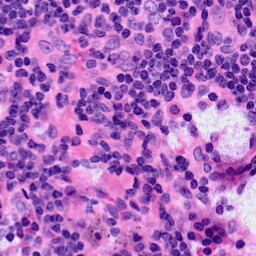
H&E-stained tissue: LymphNode